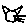
Label: cat